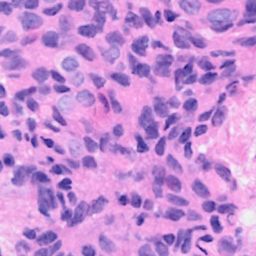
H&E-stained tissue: Breast